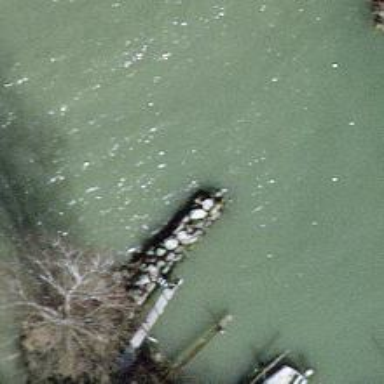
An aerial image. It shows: Groyne structure.